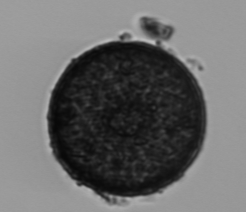
Label: Coscinodiscus